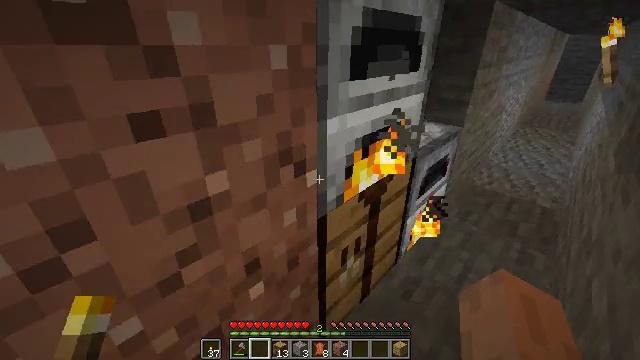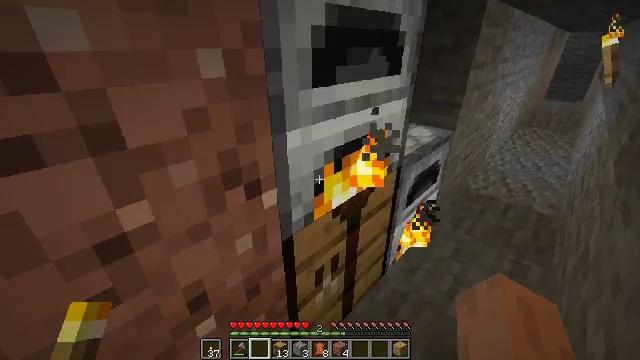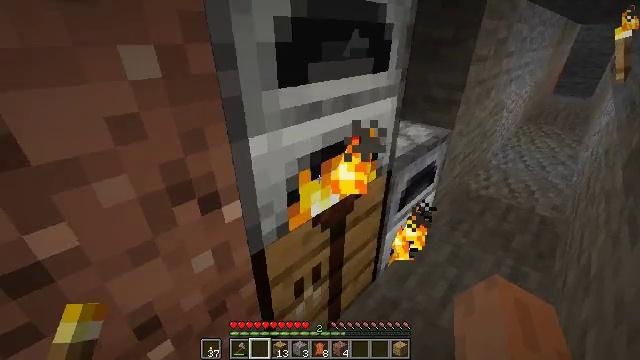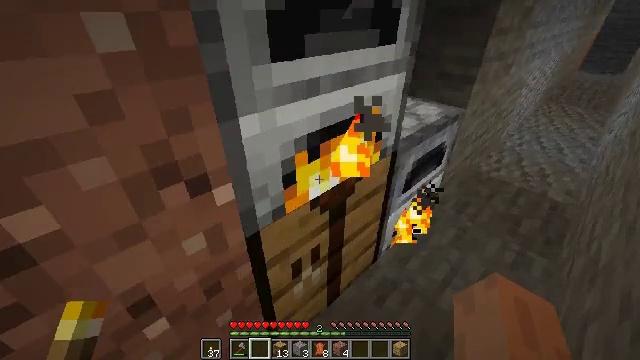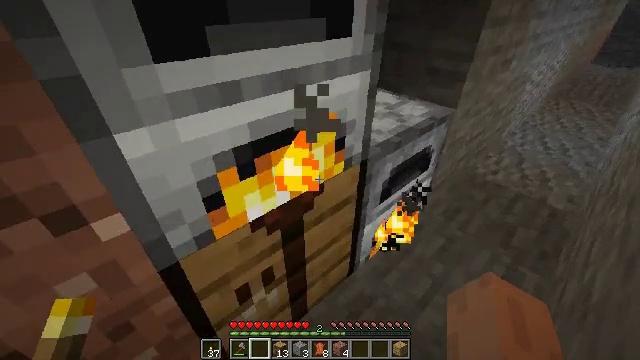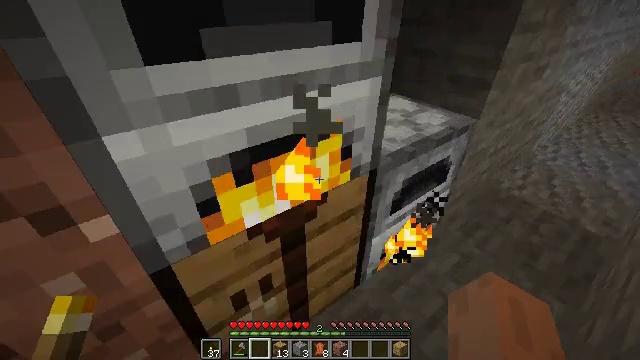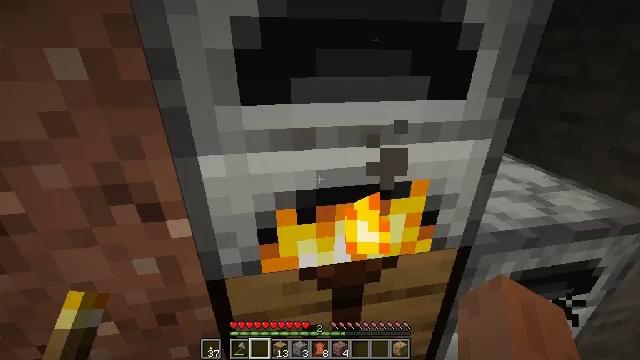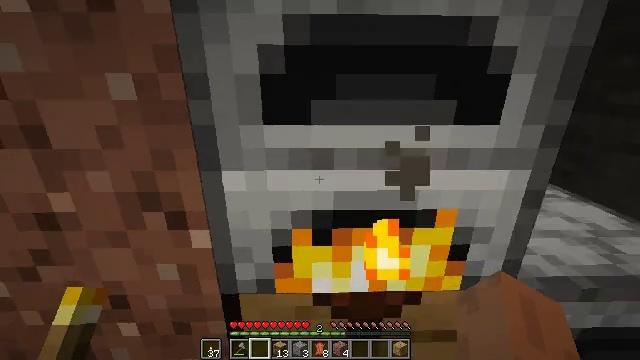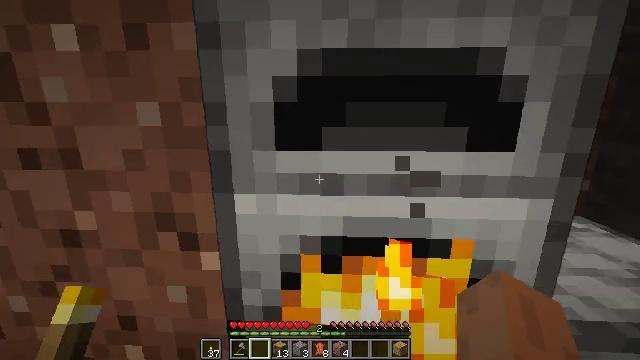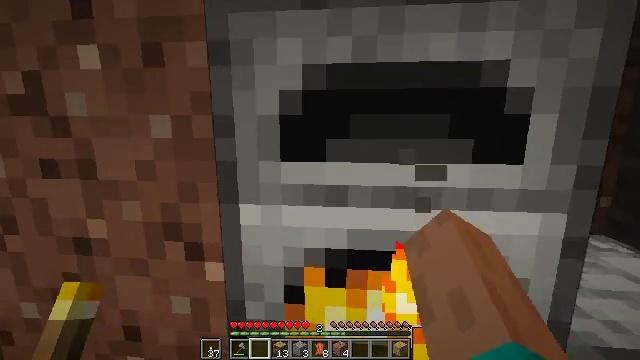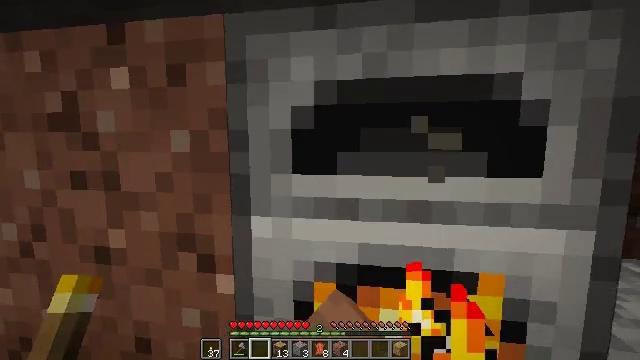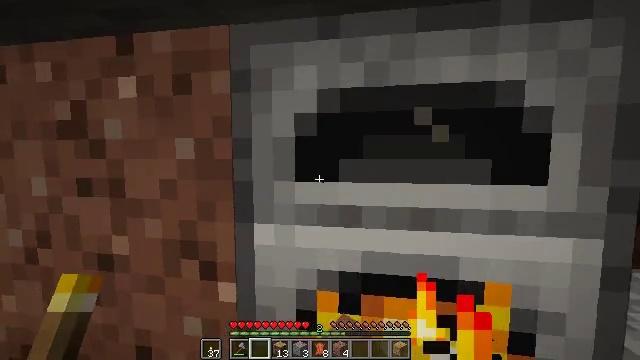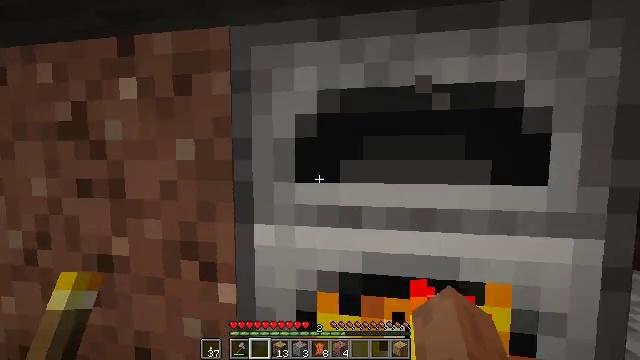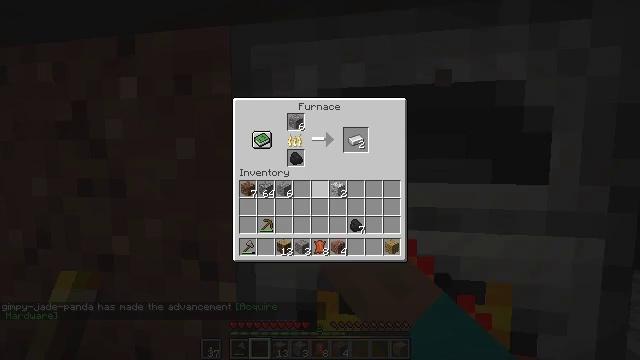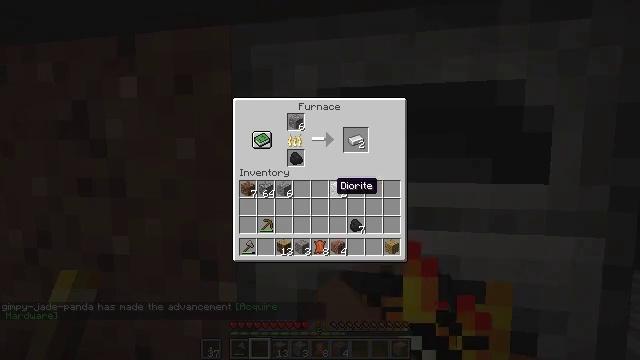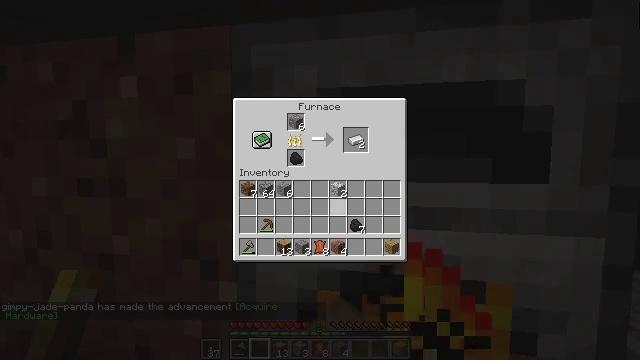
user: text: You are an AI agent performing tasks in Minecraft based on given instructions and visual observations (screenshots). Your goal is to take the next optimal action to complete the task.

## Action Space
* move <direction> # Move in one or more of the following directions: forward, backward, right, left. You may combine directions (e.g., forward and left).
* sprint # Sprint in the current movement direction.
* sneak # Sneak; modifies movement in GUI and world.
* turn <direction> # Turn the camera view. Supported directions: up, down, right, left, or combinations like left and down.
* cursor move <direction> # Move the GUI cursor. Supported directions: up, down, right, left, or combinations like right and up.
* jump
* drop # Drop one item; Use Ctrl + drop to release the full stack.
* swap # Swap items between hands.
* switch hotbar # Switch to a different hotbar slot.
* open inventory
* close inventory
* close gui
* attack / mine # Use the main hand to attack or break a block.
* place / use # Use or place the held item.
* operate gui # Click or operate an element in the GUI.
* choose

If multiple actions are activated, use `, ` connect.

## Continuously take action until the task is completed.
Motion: motion action
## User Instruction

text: craft item air
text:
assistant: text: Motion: move right
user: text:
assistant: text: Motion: move right, turn down
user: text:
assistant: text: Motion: move right, turn left and down
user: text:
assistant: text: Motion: move right, turn left and down
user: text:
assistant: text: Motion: move right, turn left
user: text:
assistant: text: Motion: turn left and up
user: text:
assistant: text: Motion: turn left and up
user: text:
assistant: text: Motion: turn left and up, use / place
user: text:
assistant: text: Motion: turn left and up, use / place
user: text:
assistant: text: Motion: turn left and up, use / place
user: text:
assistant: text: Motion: turn up, use / place
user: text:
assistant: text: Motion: use / place
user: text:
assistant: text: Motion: open gui
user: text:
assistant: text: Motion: cursor move right and down
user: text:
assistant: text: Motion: cursor move right and down
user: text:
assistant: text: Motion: no_op
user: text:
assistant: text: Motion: no_op
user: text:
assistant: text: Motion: no_op
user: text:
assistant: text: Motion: cursor move up
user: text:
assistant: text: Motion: cursor move up
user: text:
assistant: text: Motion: cursor move up
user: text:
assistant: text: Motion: cursor move up
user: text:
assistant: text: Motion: sneak, cursor move up
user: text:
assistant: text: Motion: sneak
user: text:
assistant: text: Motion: sneak
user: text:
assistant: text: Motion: sneak
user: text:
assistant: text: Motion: sneak
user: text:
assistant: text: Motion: sneak
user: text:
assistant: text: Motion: sneak
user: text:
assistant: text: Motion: sneak, cursor move down